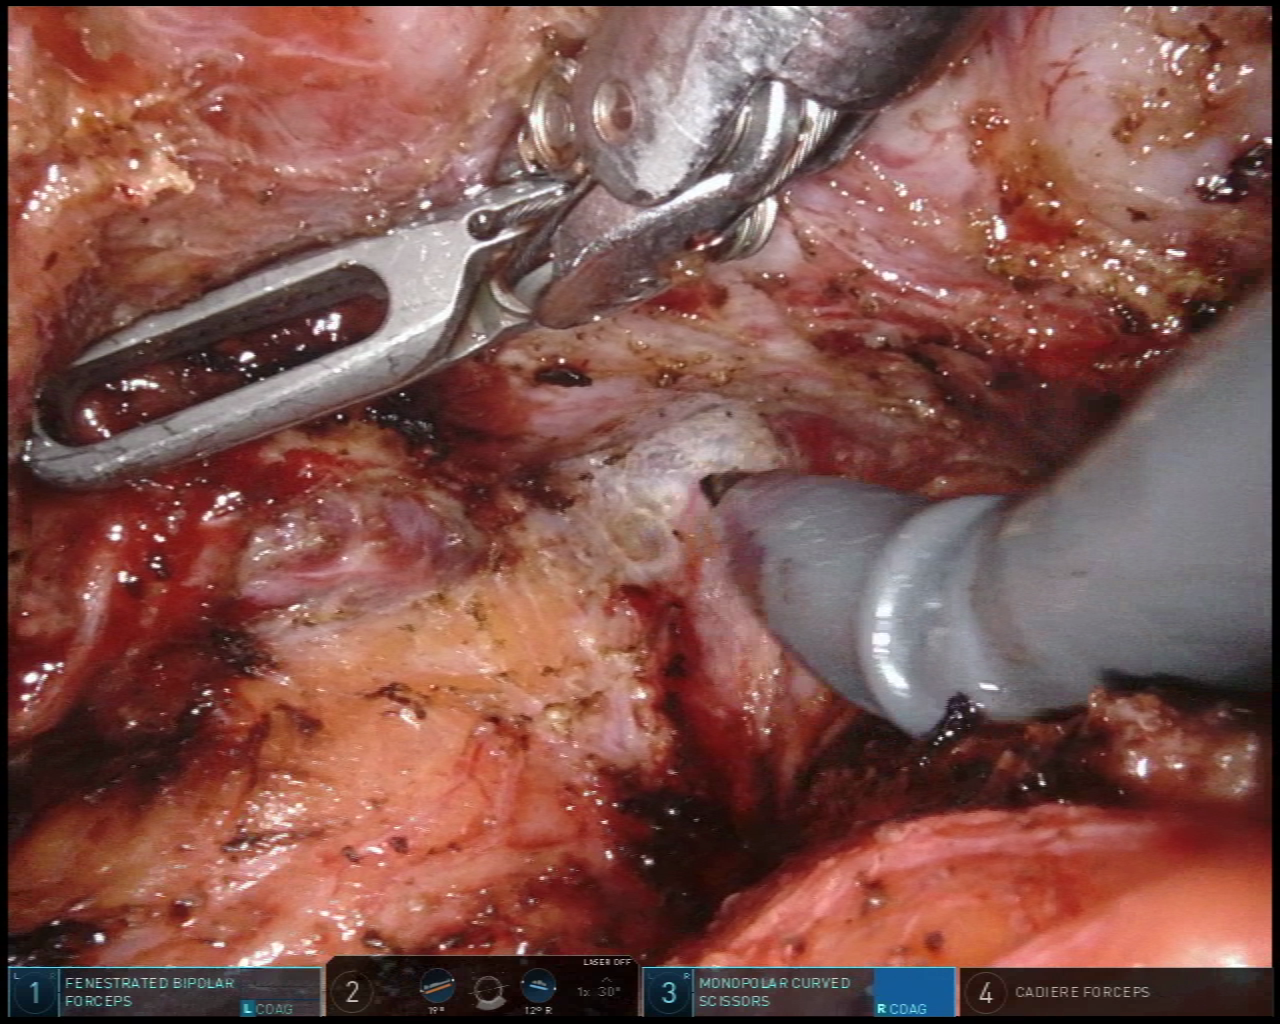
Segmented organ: vesicular_glands
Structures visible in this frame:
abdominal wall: no
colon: no
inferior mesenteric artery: no
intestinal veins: no
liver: no
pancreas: no
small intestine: no
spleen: no
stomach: no
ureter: no
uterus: no
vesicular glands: yes